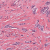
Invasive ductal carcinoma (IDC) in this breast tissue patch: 1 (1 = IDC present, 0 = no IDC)